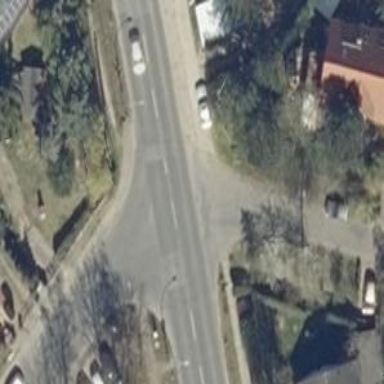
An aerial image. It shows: Unmarked crossing on the road.